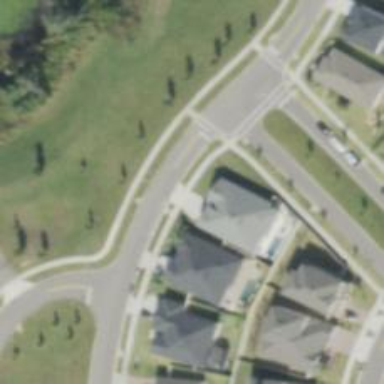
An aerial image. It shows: Marked road crossing.